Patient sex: M
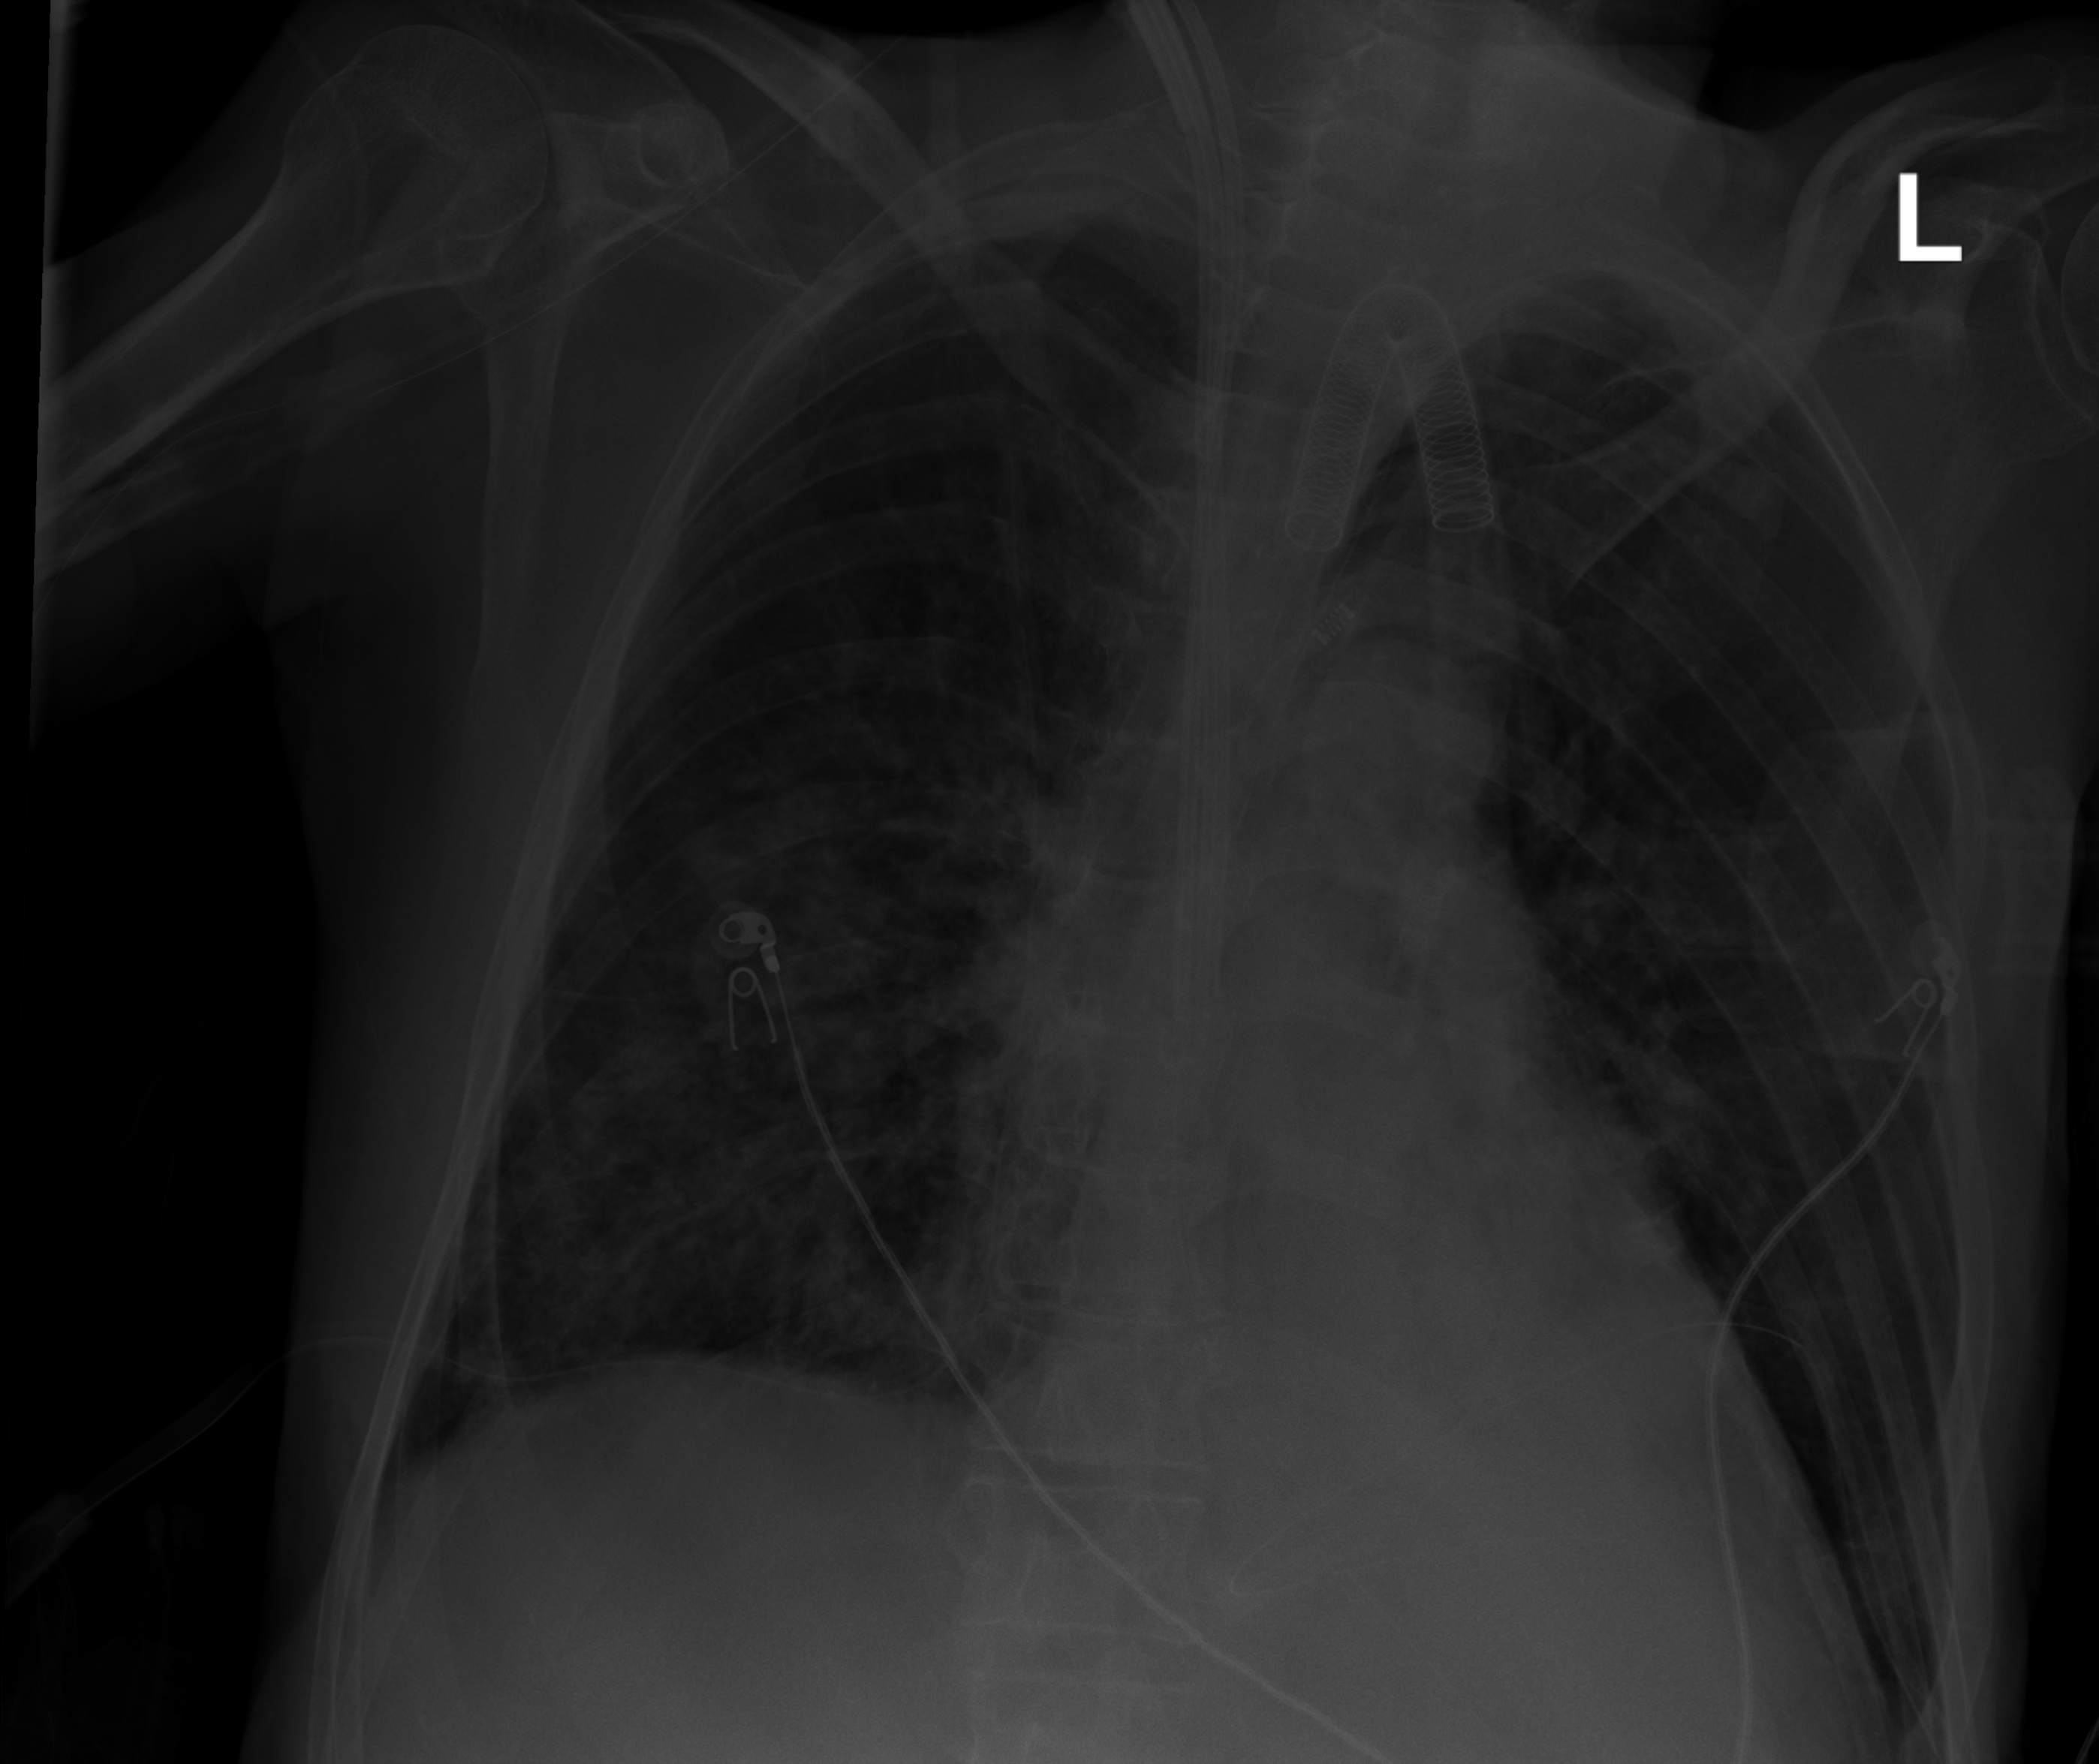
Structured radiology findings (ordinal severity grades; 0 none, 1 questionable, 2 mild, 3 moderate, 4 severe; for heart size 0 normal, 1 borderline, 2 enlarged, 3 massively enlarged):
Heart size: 0
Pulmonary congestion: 0
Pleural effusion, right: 0
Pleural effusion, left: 0
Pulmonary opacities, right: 3
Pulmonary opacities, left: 2
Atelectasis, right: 2
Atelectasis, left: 2